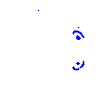
Particle: kaon